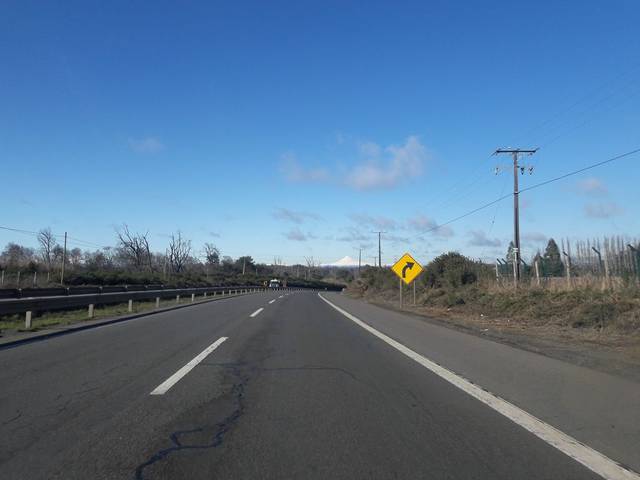
Region: Chile
Coordinates: -38.144, -72.31